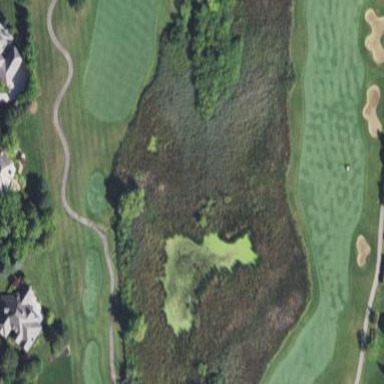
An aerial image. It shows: Grassy area designated as golf fairway.